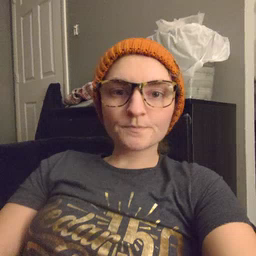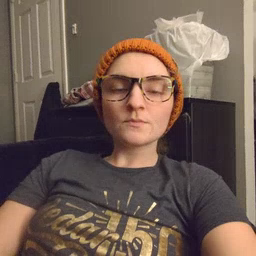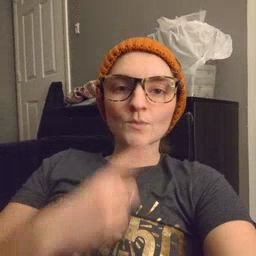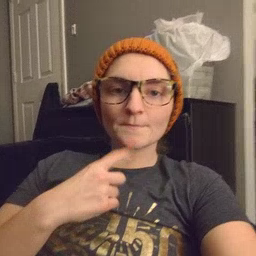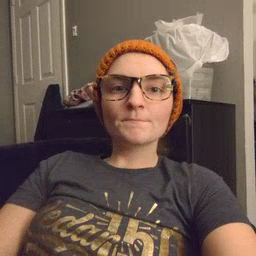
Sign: red